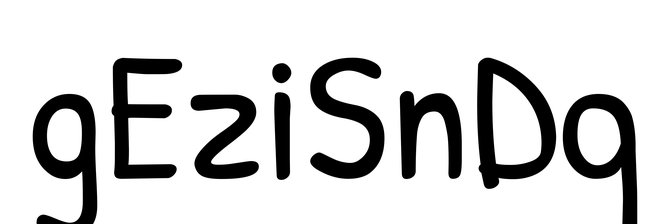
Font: PatrickHand-Regular